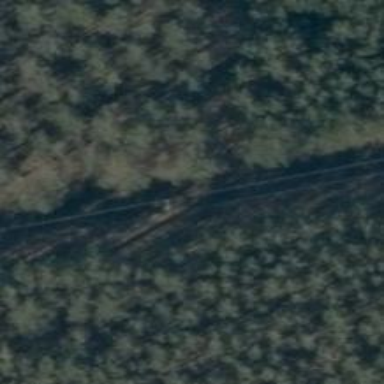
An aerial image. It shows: Minor power line.